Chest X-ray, AP view. Patient: 20 years old, sex M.
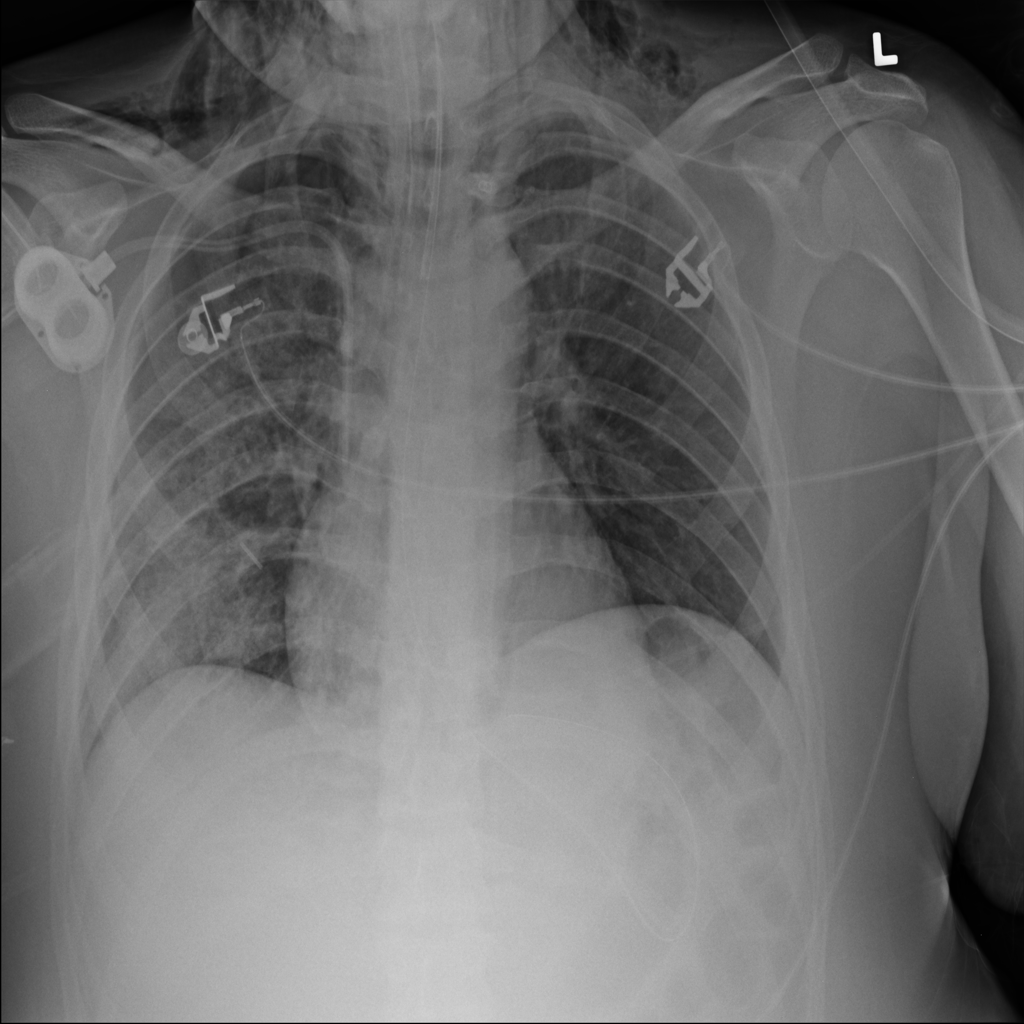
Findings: No Finding